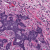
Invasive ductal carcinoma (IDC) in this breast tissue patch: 1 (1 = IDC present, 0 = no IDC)